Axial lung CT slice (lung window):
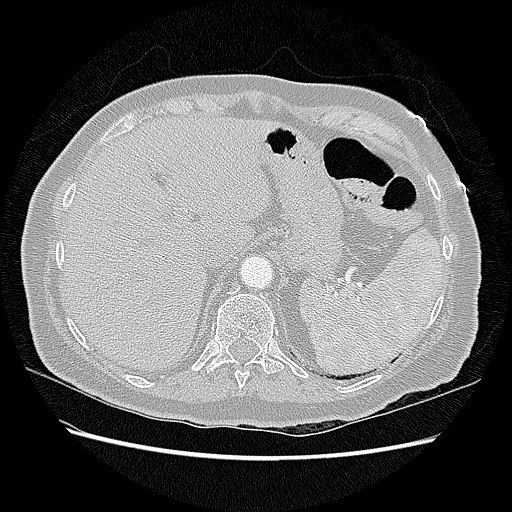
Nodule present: no